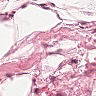
Metastatic tissue present: no